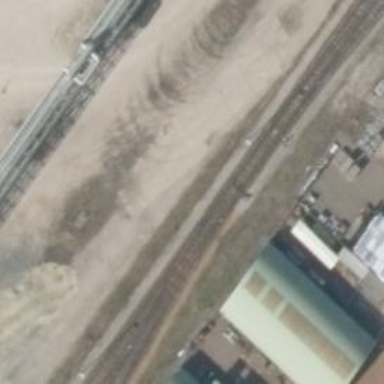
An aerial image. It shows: Railway switch.